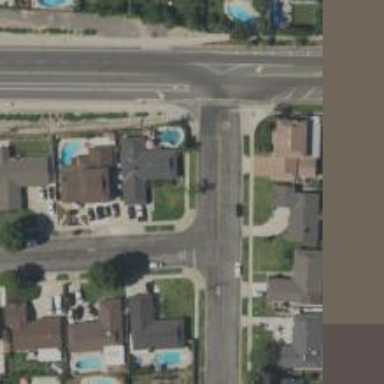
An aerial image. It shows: Road with stop sign.